Aerial crown-view tile of a tropical tree (Barro Colorado Island, Panama), acquired 20250124:
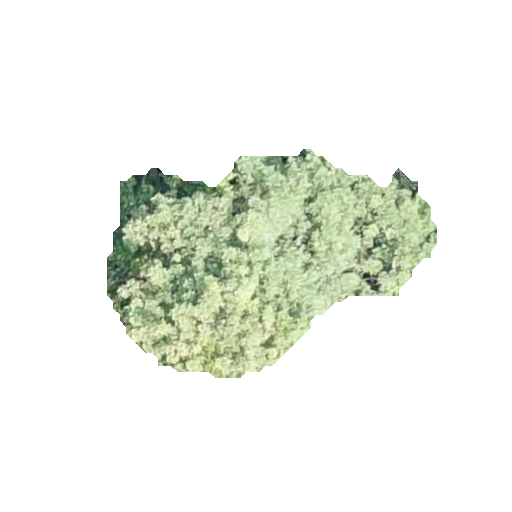
Species: Tabebuia rosea
GBIF accepted scientific name: Tabebuia rosea
Crown area: 75.817 m²